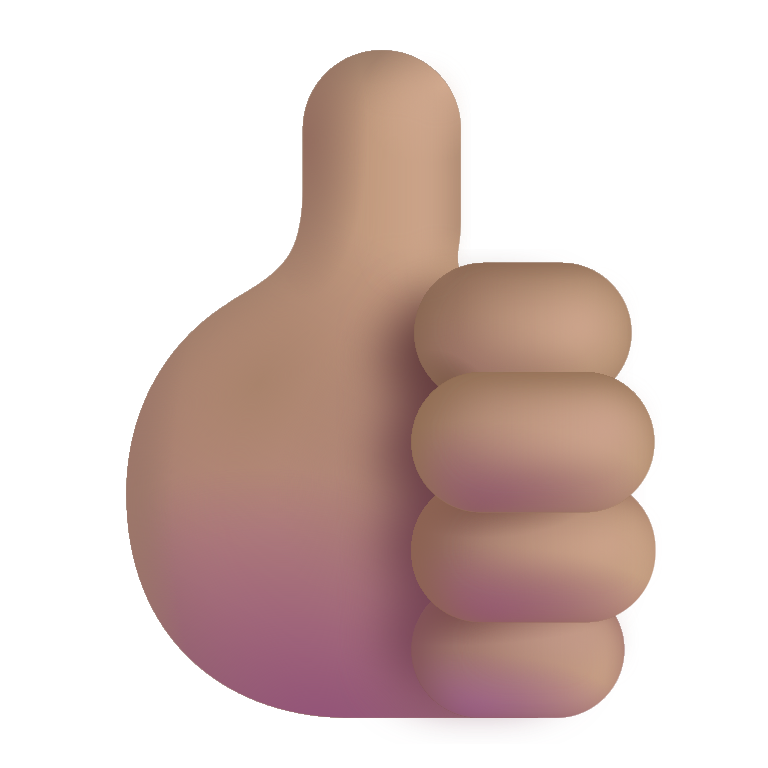
thumbs up color